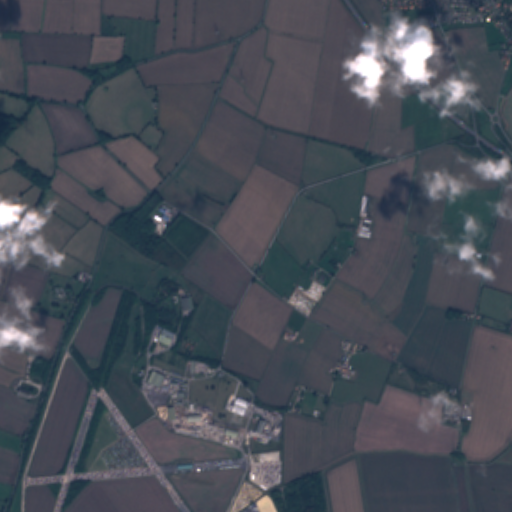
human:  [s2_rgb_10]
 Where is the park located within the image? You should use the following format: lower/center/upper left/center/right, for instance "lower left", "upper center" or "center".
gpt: The park is located in the center left of the image.
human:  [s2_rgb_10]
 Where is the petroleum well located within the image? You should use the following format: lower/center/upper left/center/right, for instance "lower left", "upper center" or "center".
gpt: The petroleum well is located in the lower right of the image.
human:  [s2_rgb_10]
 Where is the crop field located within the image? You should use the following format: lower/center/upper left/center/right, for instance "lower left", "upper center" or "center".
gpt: There is no crop field in the image.